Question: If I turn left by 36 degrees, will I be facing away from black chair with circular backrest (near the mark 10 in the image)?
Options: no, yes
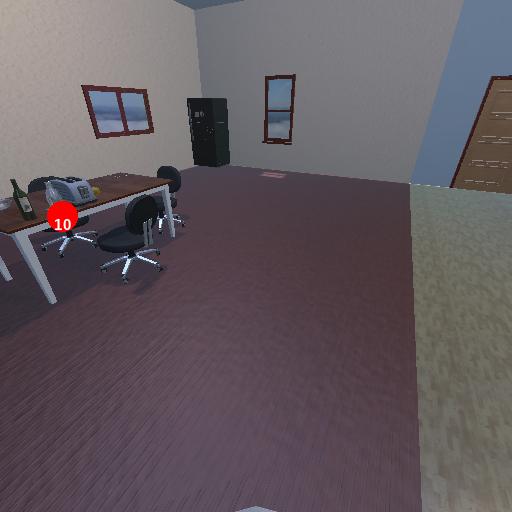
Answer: no